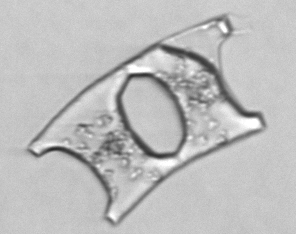
Label: Eucampia